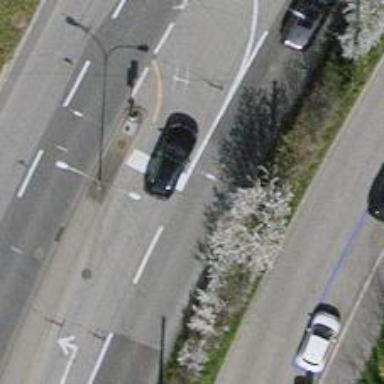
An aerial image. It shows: Road with traffic signals.